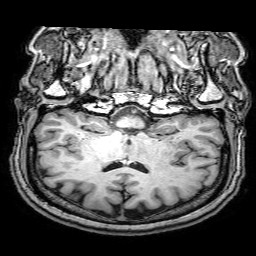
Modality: T1w
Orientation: sagittal
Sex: female
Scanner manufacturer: philips
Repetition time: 0.008171 s
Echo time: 0.00374 s